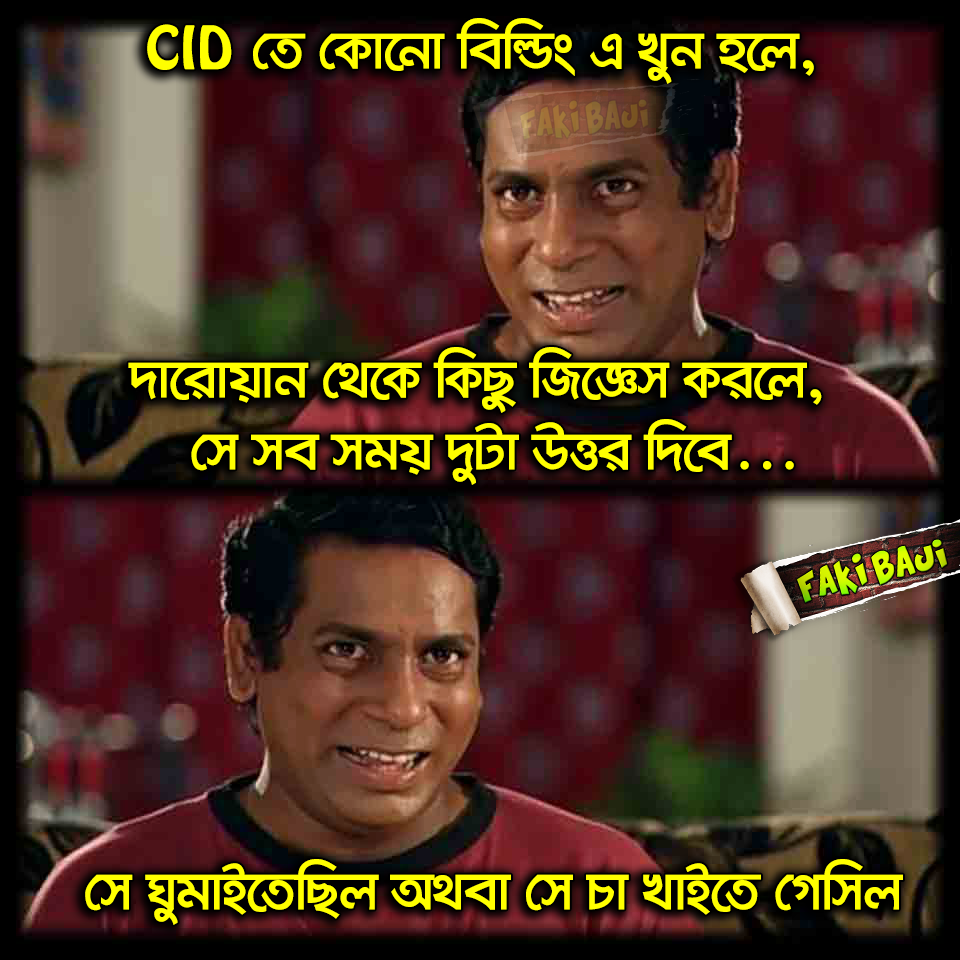
Caption: CID তে কোনো বিল্ডিং এ খুন হলে,দারোয়ান থেকে জিজ্ঞেস করলে,সে সব সময় দুটা উত্তর দিবে... সে ঘুমাইতেছিল অথবা সে চা খাইতে গেসিল
Label: non-hate